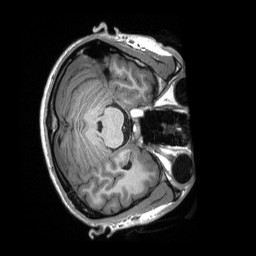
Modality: T1w
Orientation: axial
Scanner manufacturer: siemens
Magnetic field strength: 3 T
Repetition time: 2.3 s
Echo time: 0.00232 s